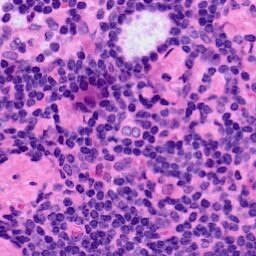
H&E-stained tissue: LymphNode